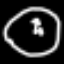
Label: clock